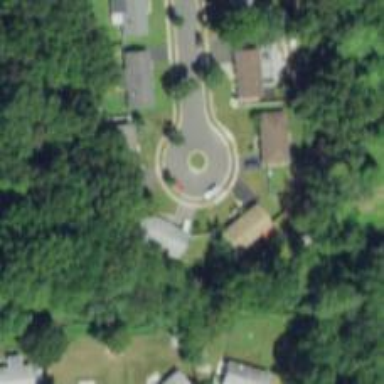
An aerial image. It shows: Turning loop on the road.